Field crop: maize
Growth stage: 1
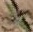
Species: atriplex